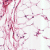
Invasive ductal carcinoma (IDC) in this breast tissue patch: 0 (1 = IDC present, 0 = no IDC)